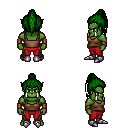
a pixel art fantasy rpg character, male body template, orc, green skin, brown pirate shirt, red pants, green long topknot hairstyle, leather bracers, metal boots, four views (front, back, left, right), 2x2 character sprite sheet, small pixel art, hard edges, no anti-aliasing